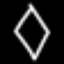
Label: diamond